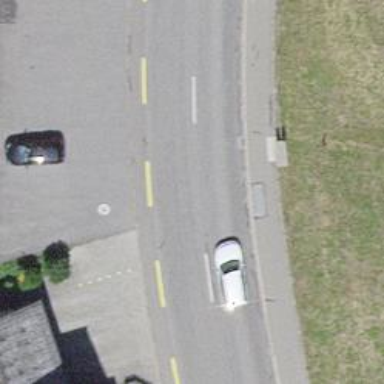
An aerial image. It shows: Primary highway with asphalt surface. There is track cycleway on the left.